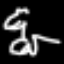
Label: frog